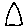
Label: triangle